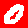
Digit: 0